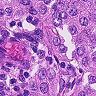
Metastatic tissue present: yes